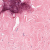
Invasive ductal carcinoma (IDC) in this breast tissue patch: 0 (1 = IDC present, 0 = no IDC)